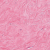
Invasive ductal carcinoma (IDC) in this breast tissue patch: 0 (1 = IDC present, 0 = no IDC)